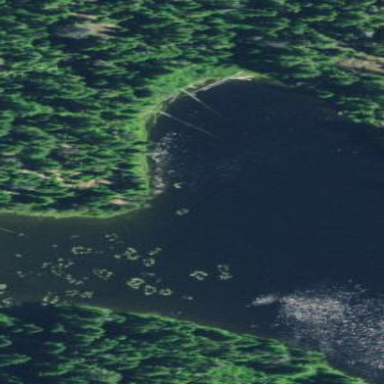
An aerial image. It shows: Serene lake.